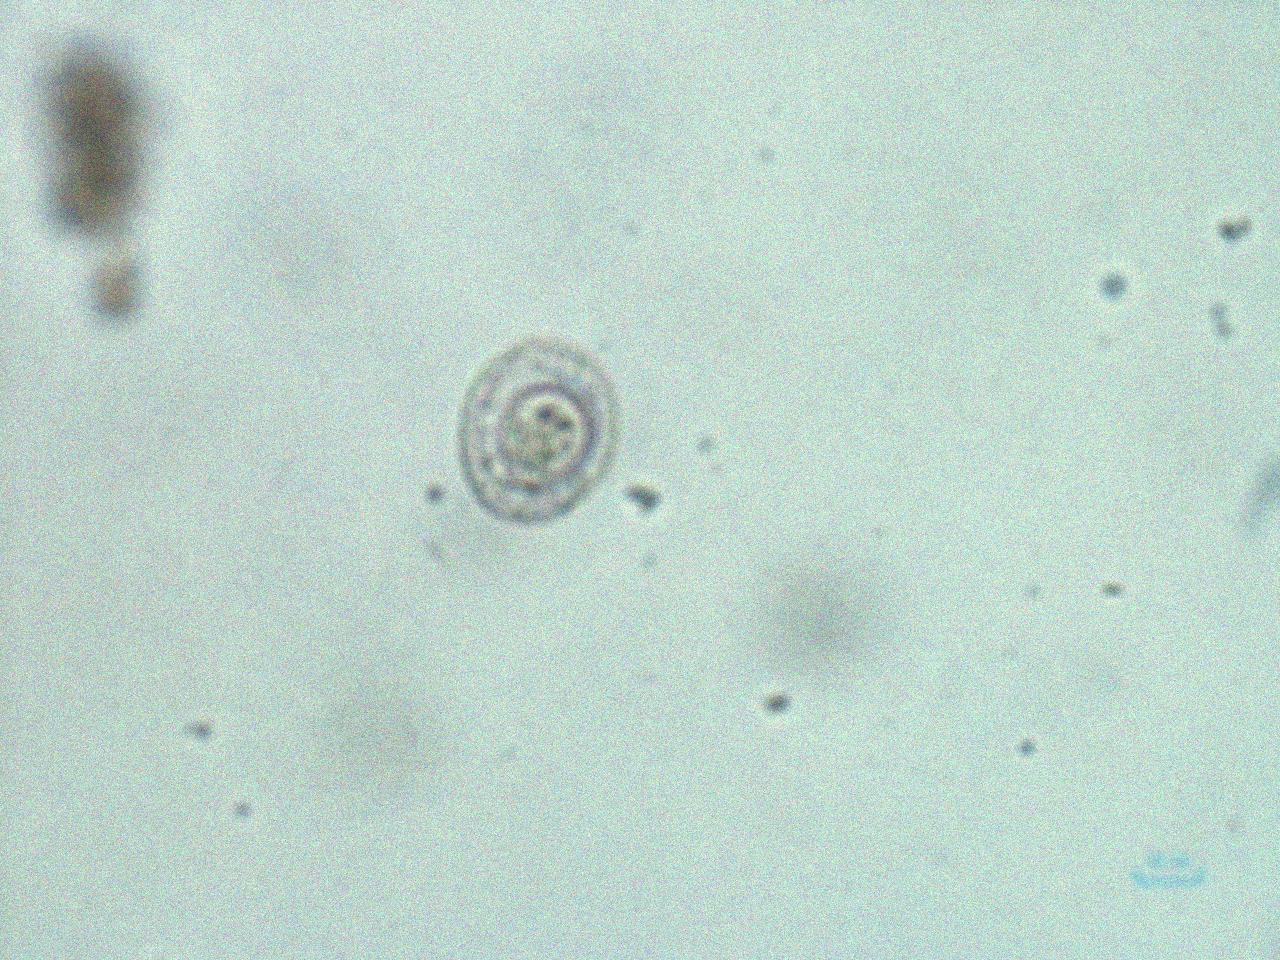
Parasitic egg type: Hymenolepis nana